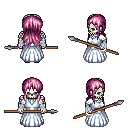
a pixel art fantasy rpg character, male body template, skeleton, underdress, metal pants, pink unkempt hairstyle, white cloth bandages, gray slippers, spear, four views (front, back, left, right), 2x2 character sprite sheet, small pixel art, hard edges, no anti-aliasing